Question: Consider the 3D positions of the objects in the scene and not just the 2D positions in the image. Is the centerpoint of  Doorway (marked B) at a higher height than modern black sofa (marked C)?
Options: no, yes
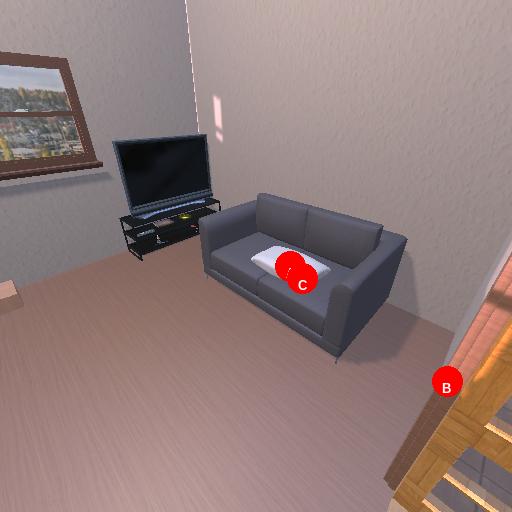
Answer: no